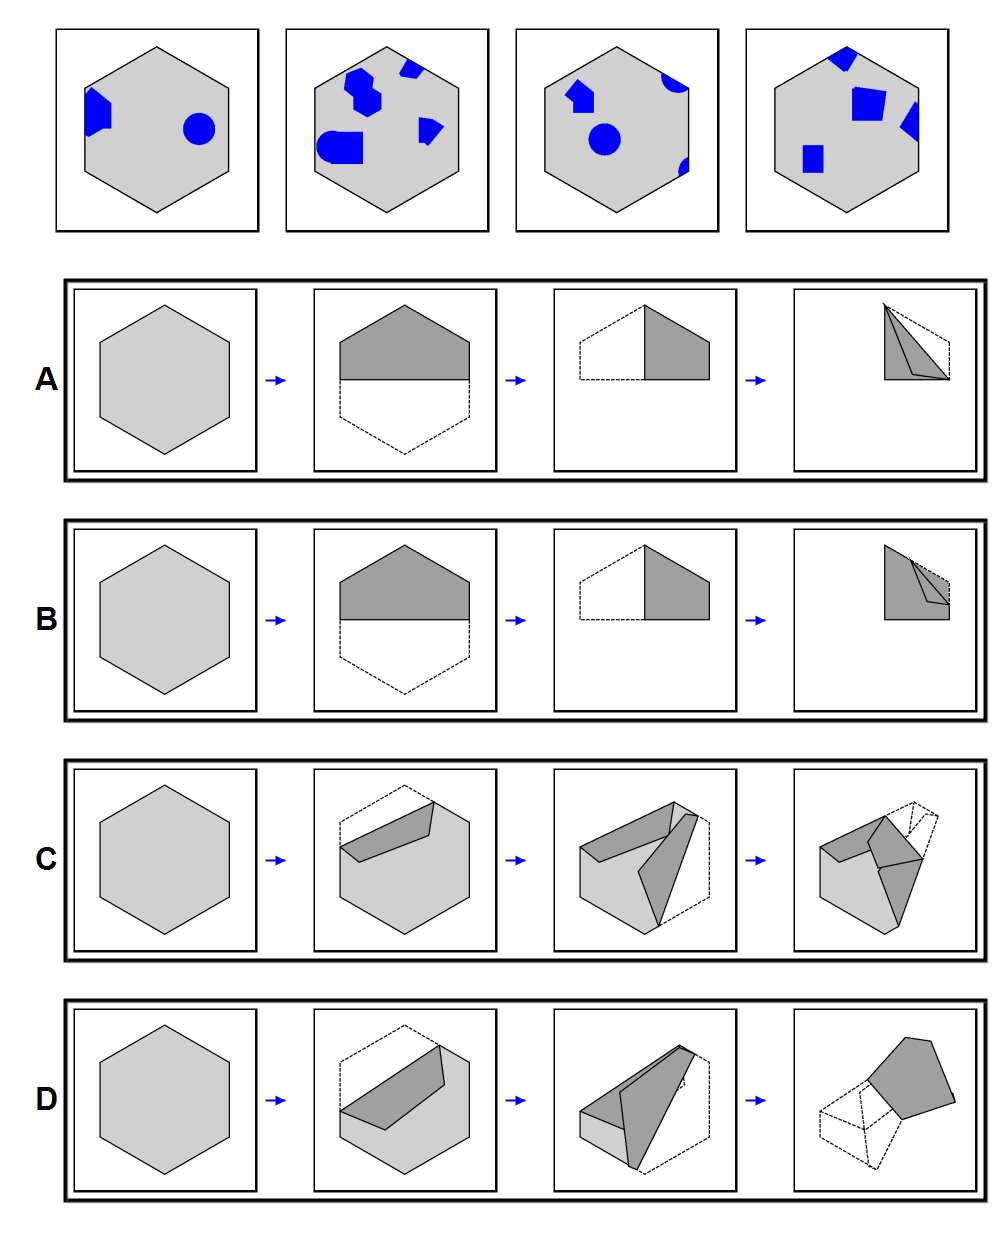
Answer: C